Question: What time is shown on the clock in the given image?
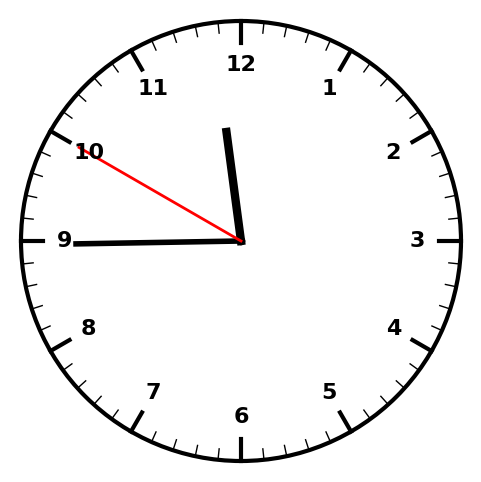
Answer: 11:44:50